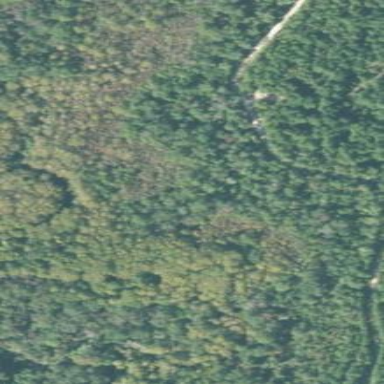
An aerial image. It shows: Mixed woodland with various types of leaves.